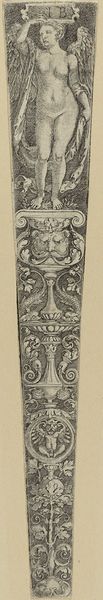
Titel: Dolchscheide
Künstler: Georg Pencz
Standort: Hamburg
Institution: Museum für Kunst und Gewerbe Hamburg
Schlagwörter: akt, frau, muster, renaissance, aussicht, papier, frauenakt, grafik, graphik, scheide, fotografie, photographie, druckgraphik, druckgrafik, stich, schwert, karton, löwe, kupferstich, kandelaber, groteske, tiger, heldin, aktdarstellung, weibliche, reproduktionen, druckerzeugnisse, tierornamente, ornamentstich, vorlageblätter, geflügelt